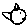
Label: fish